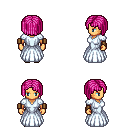
a pixel art fantasy rpg character, female body template, human, tanned skin, underdress, magenta pants, pink pageboy hairstyle, leather bracers, brown slippers, four views (front, back, left, right), 2x2 character sprite sheet, small pixel art, hard edges, no anti-aliasing